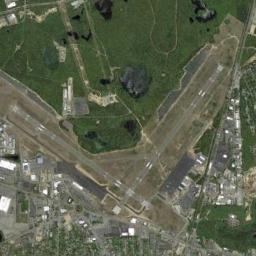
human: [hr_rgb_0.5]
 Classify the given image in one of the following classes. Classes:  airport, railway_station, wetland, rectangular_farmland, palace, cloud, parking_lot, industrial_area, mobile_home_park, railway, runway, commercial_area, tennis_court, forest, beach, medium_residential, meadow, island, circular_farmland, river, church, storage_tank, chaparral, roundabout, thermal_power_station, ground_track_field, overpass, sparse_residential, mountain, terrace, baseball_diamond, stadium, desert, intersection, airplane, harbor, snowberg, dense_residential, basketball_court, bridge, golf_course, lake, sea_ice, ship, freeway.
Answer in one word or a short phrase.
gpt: airport